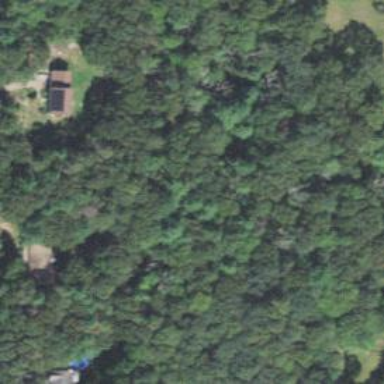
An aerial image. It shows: Woodland consisting mainly of needle-leaved trees.